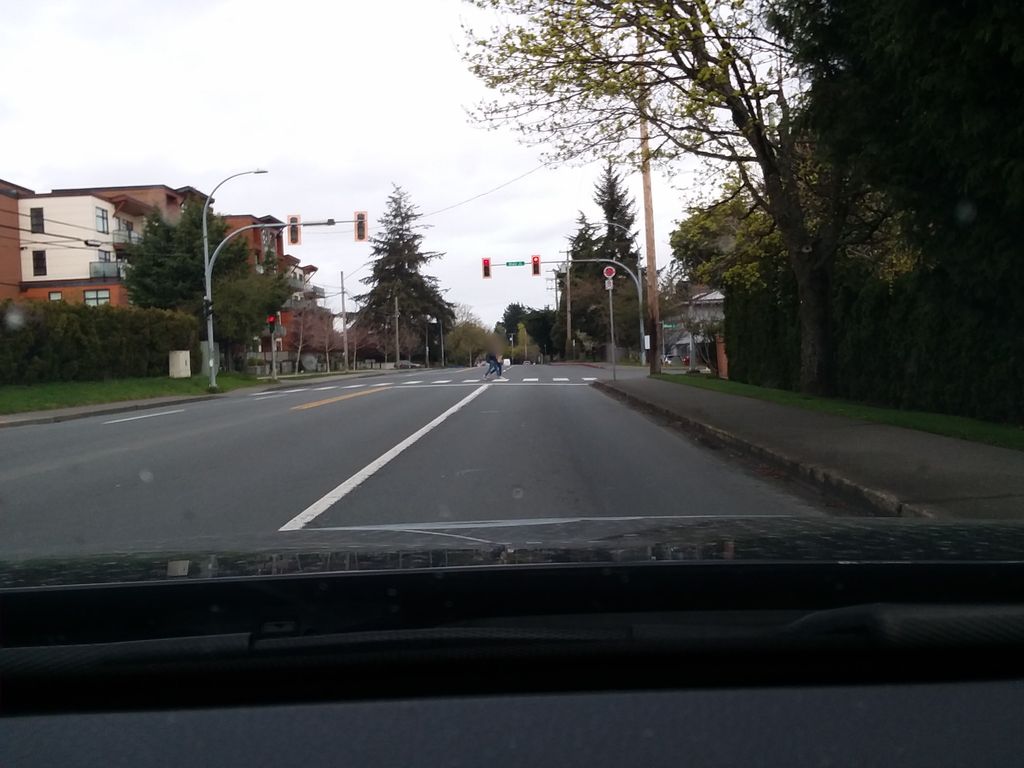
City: victoria